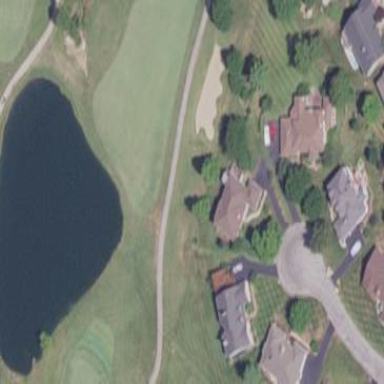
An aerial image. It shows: Golf rough area.